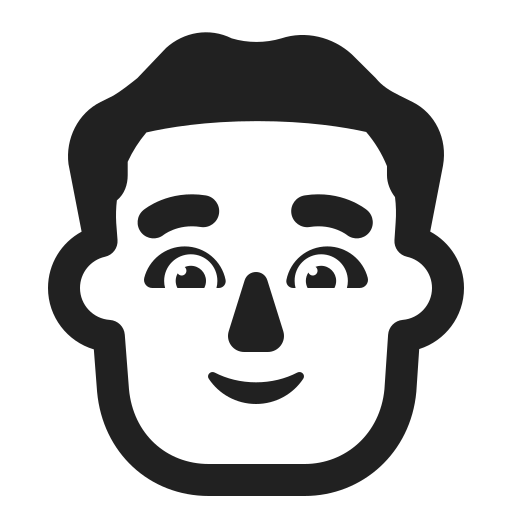
man red hair high contrast default